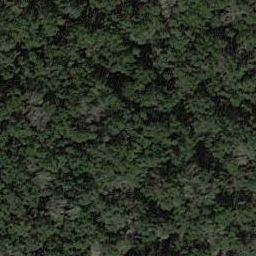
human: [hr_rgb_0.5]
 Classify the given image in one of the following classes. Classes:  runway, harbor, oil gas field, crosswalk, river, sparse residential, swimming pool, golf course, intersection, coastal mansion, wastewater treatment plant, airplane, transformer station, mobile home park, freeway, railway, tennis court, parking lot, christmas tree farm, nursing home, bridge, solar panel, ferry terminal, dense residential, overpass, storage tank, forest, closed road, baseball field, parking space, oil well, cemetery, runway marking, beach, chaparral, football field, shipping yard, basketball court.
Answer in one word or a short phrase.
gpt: forest